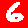
Digit: 6